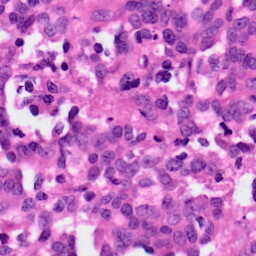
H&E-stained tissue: Ovarian